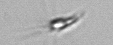
Label: Calciopappus